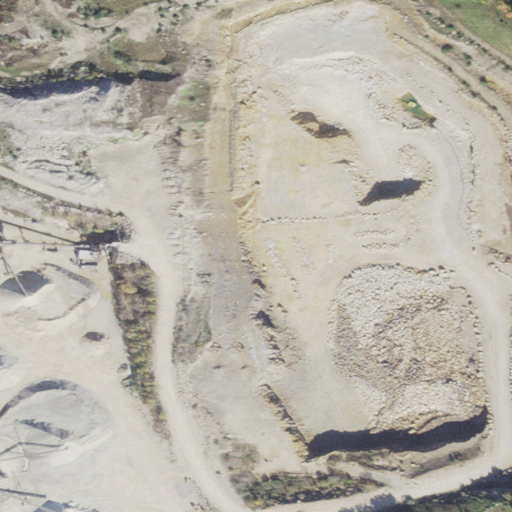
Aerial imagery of mountain in New Hampshire named Little Rattlesnake Hill containing barren land, grassland, high intensity development, woody wetlands, and mixed forest